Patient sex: M
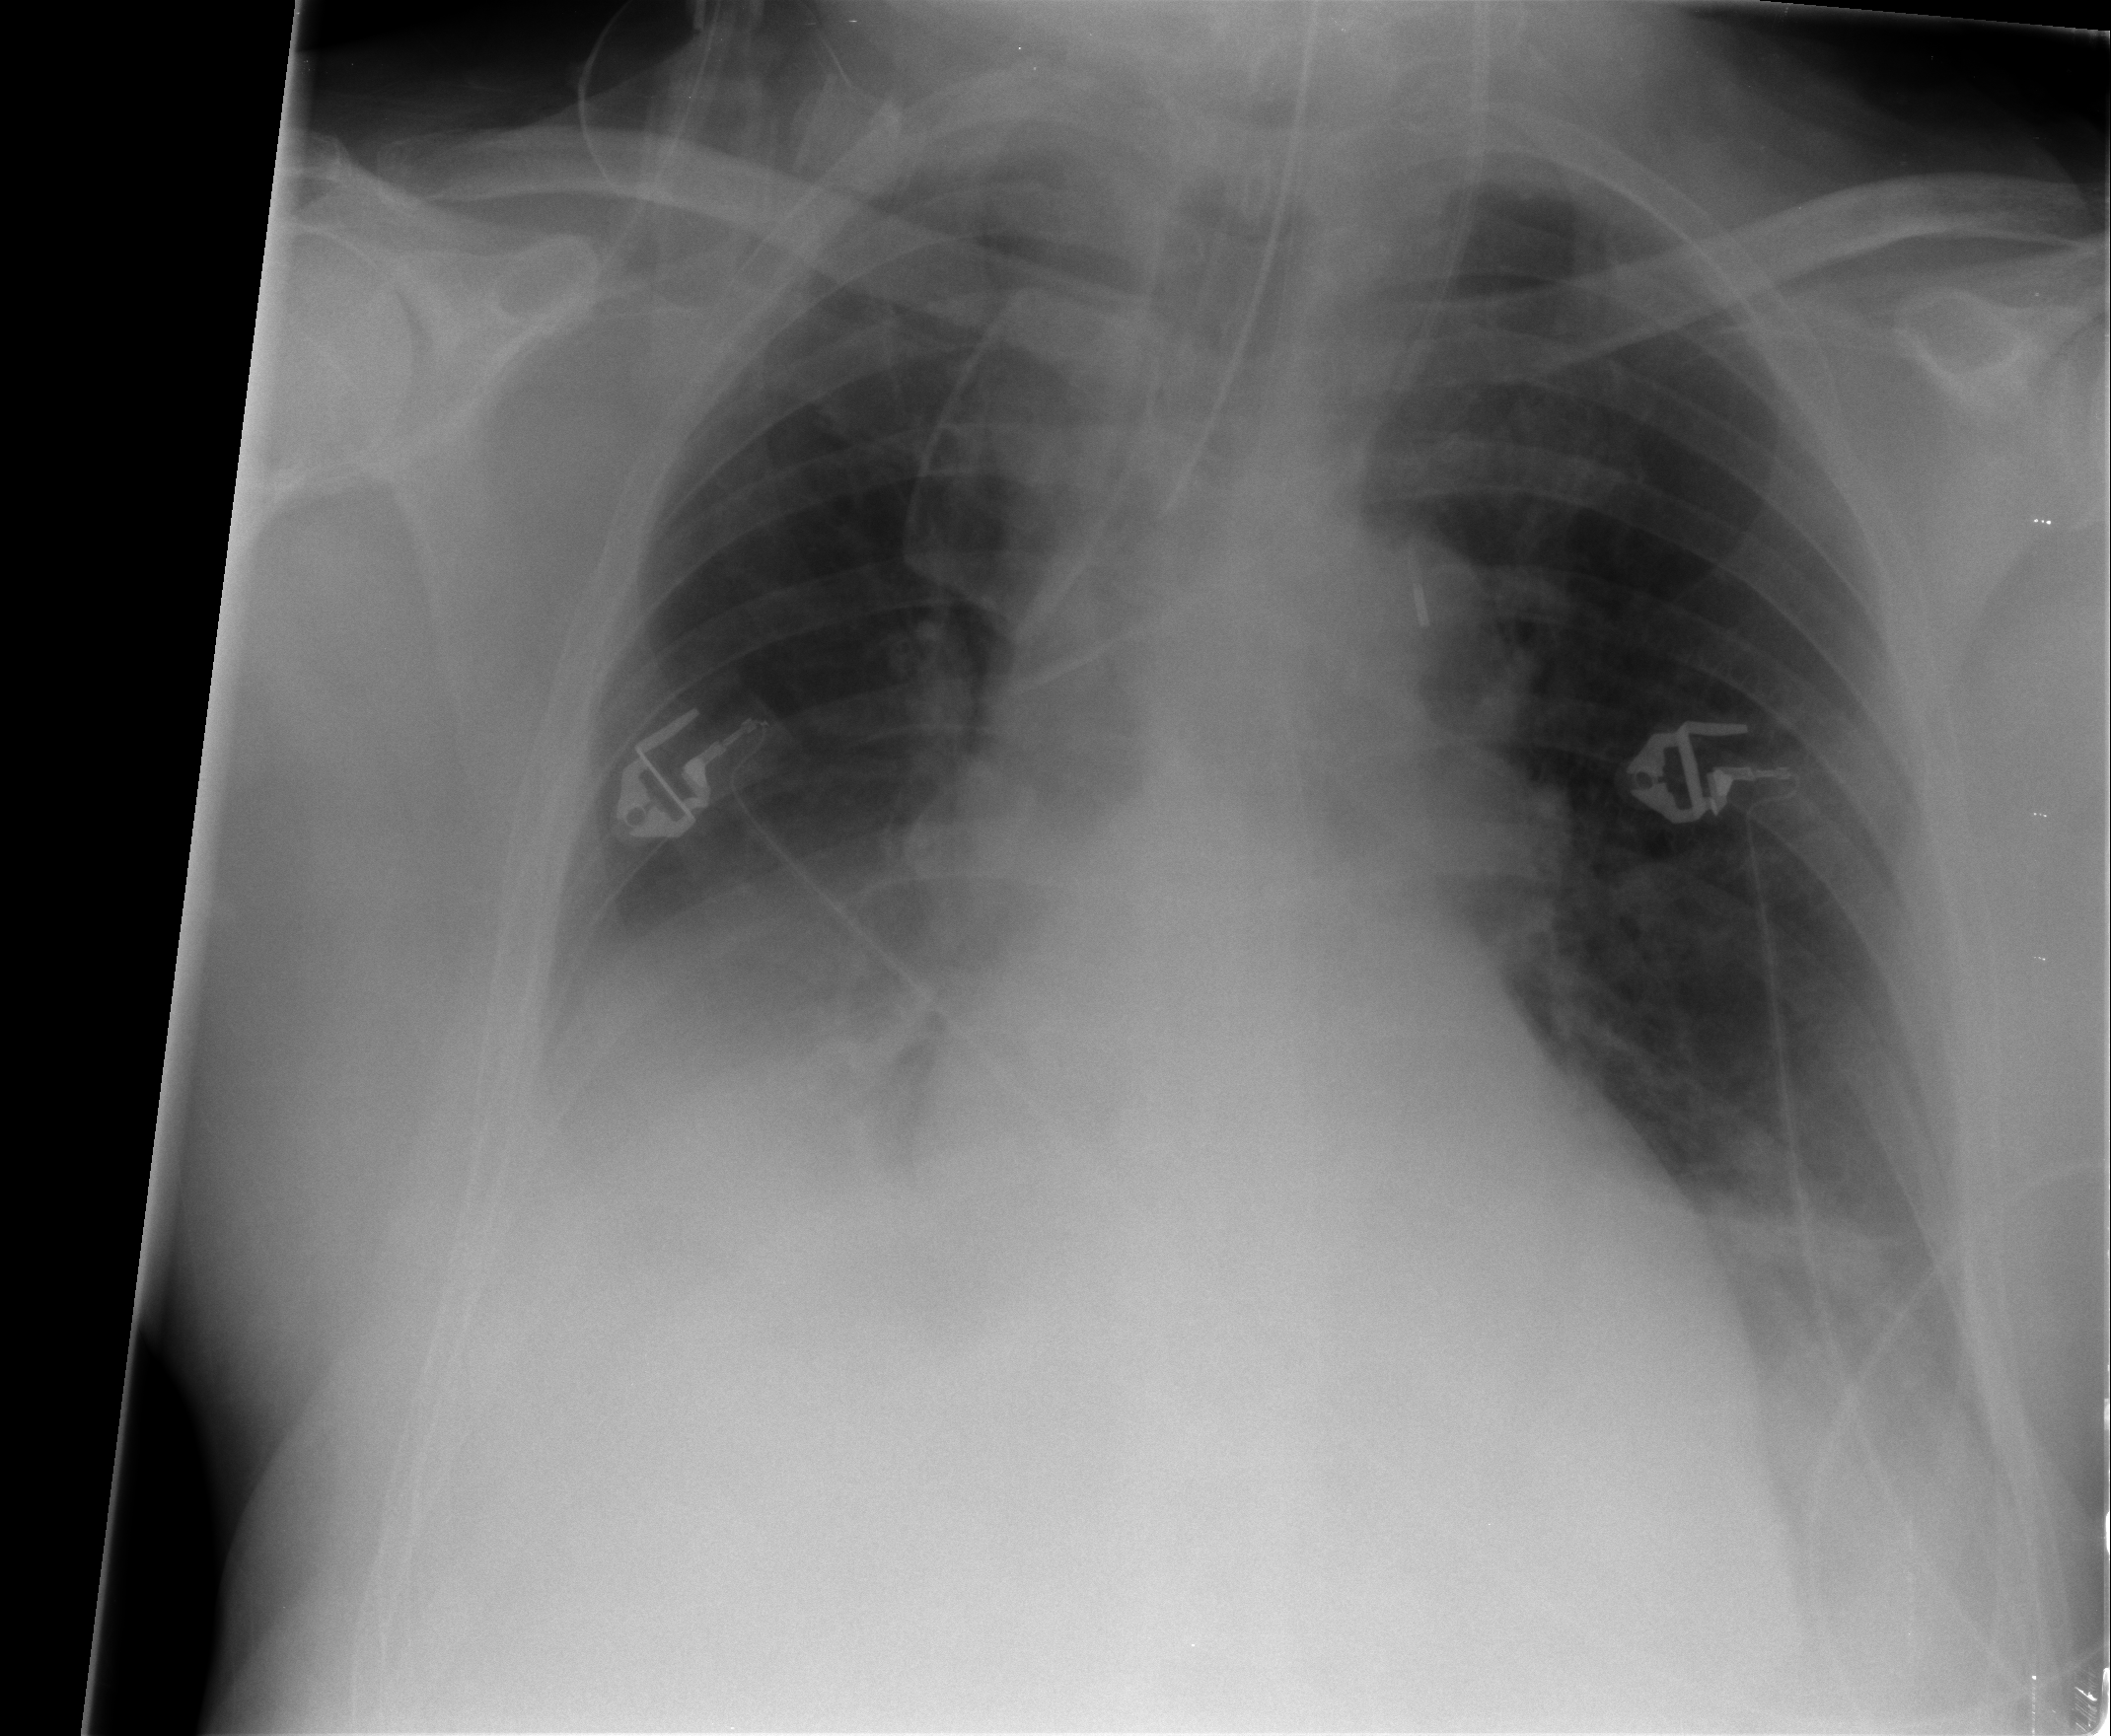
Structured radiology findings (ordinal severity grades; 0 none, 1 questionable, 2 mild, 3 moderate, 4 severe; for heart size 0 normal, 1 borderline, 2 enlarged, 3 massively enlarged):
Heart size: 0
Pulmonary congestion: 0
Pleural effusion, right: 2
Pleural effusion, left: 2
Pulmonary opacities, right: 0
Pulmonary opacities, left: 0
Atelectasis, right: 2
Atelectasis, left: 2